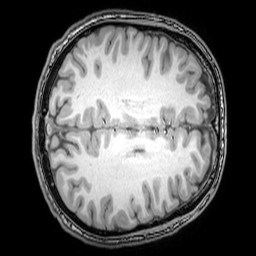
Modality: T1w
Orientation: axial
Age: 21
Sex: male
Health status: healthy
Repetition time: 0.081 s
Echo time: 0.037 s